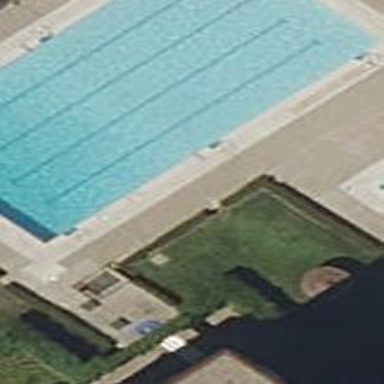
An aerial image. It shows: Swimming pool located in leisure land.